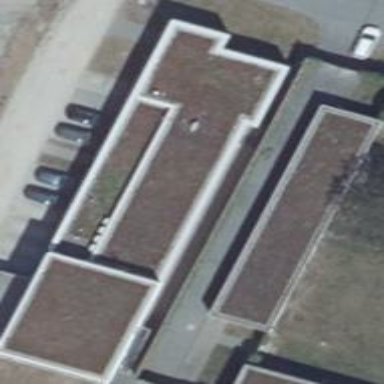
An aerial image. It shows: White building with flat roof covered in grass.